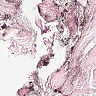
Metastatic tissue present: no